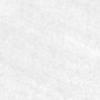
Label: no_change